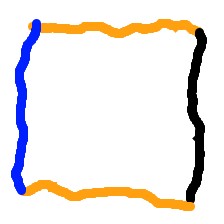
Shape: square